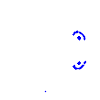
Particle: proton